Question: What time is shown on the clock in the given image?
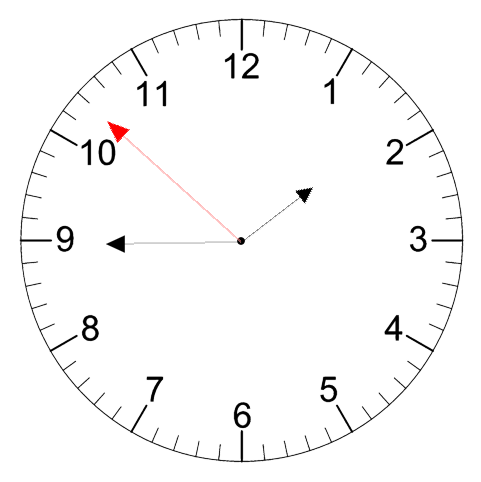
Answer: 01:44:52